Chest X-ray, PA view. Patient: 51 years old, sex F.
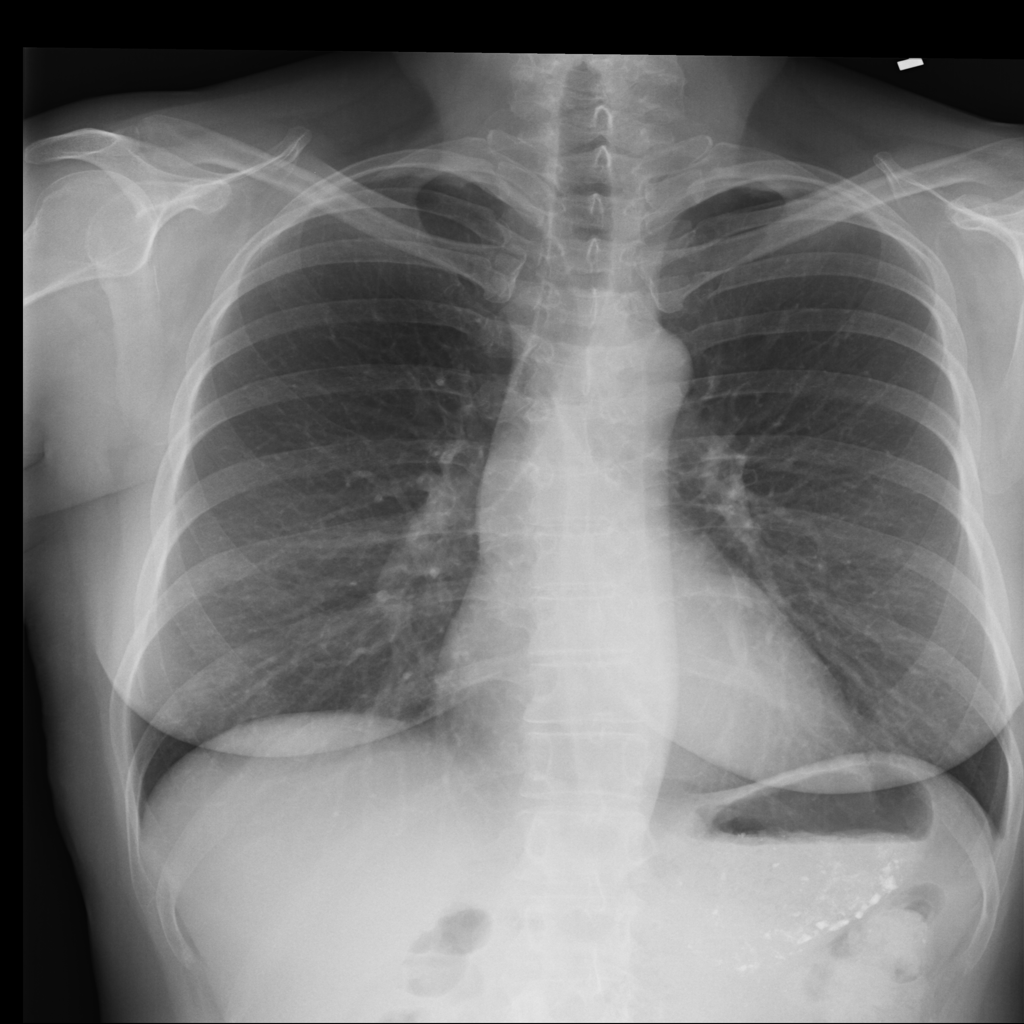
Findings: No Finding